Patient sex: M
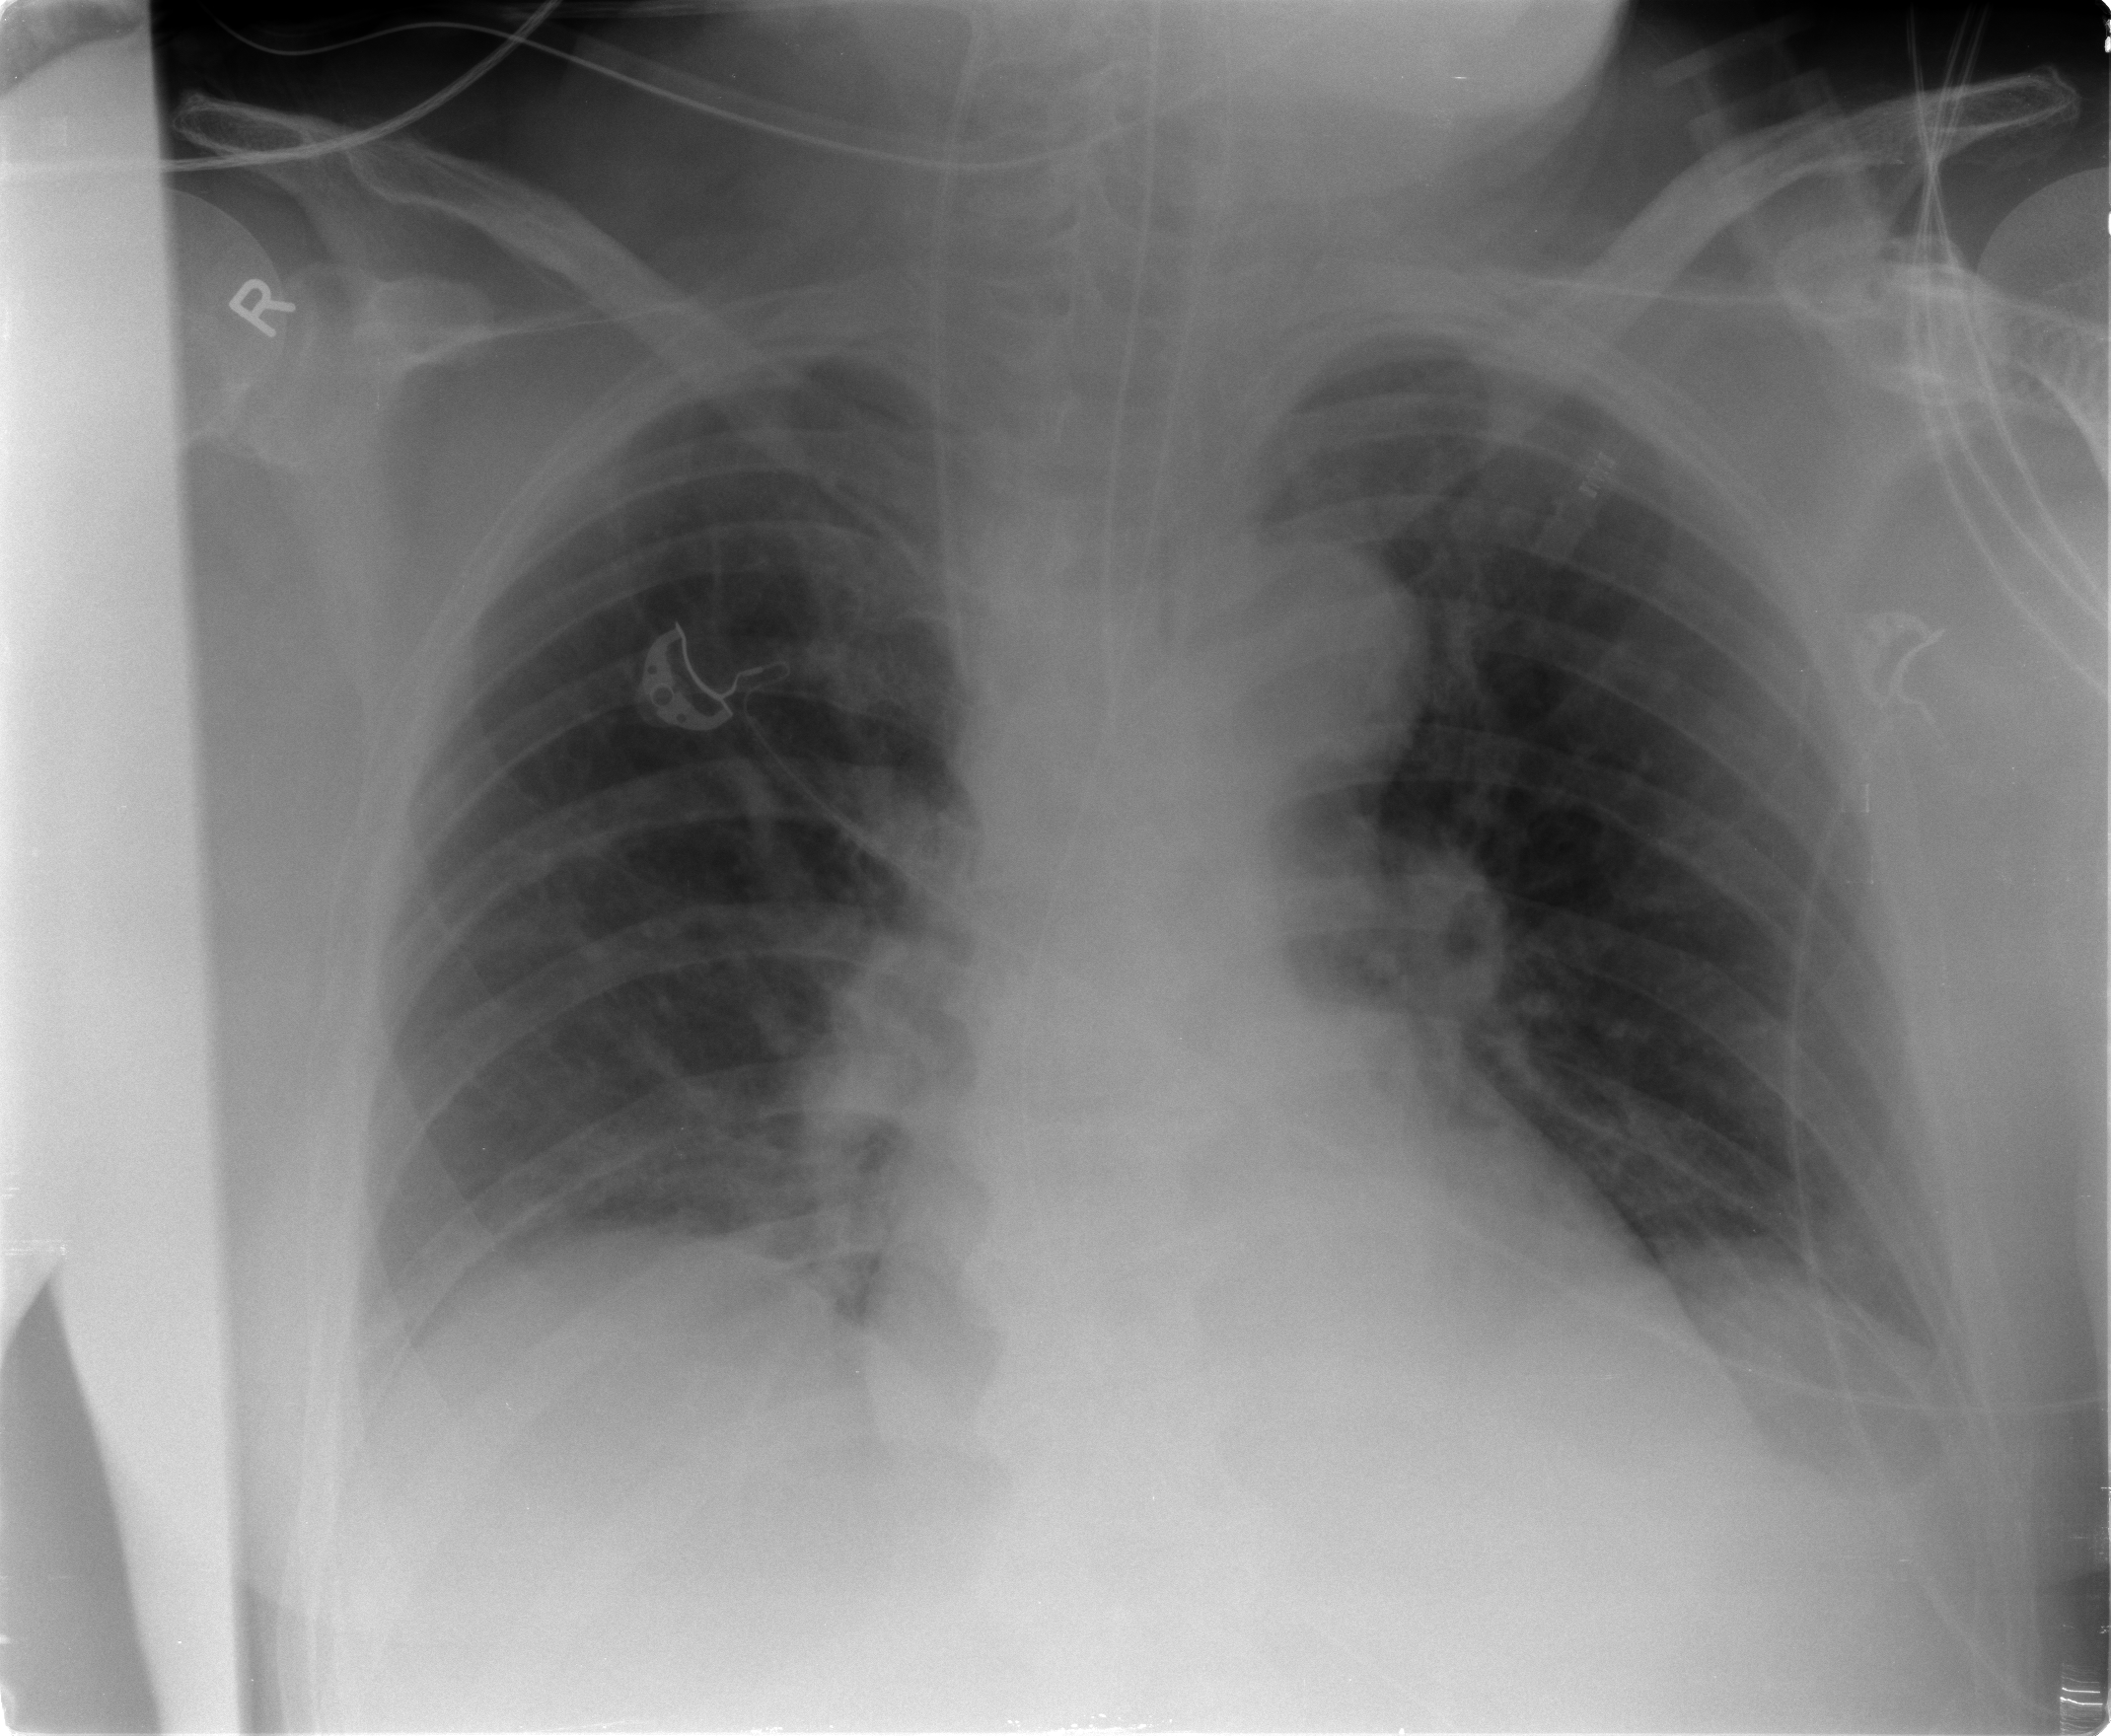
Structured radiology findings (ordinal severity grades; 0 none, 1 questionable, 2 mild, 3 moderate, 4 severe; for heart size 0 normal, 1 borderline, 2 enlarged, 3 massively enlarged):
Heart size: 1
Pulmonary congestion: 2
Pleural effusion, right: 2
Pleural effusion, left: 1
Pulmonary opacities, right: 0
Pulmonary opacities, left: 0
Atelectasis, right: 2
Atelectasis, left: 2